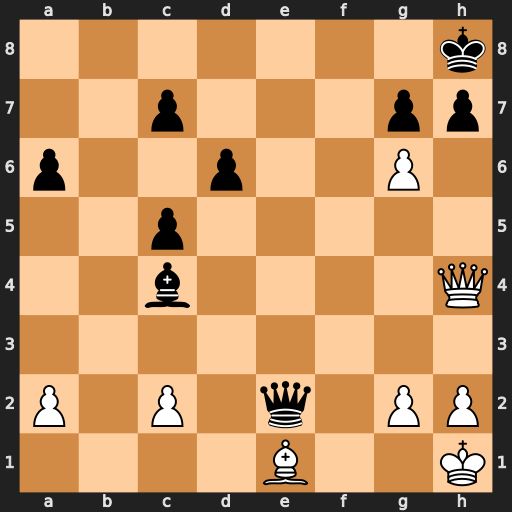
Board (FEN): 7k/2p3pp/p2p2P1/2p5/2b4Q/8/P1P1q1PP/4B2K
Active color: w
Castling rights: -
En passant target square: -
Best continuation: Qxh7#